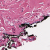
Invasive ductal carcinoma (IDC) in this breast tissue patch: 0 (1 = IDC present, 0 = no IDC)